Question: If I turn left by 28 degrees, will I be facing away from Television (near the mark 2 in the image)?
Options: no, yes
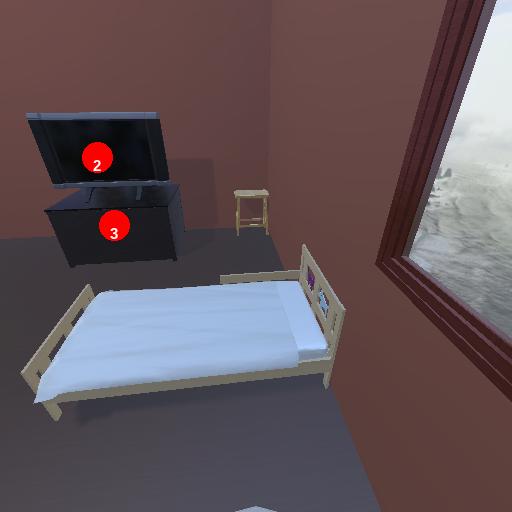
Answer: no